Question: I'm trying to separate form fields and handle them manually ratger than using 'form_widget(form)' however having difficulties.
This section works fine but I try to do same thing for the 'form.new_password' and 'form.new_password_confirmation' I get an error saying that 'Method "form.new_password" for object .... doesn't exist in FOSUserBundle....' so on. The only thing I can use it for 'form.plainPassword' which doesn't do the trick.
Anyone know how to separate the fields and display them?
'''
<tr>
<td>{{ form_label(form.current_password }}</td>
<td>{{ form_widget(form.current_password }}
<p>{{ form_errors(form.current_password) }}</p></td>
</tr>
'''
'''
<tr>
<td>{{ form_label(form.new_password }}</td>
<td>{{ form_widget(form.new_password }}
<p>{{ form_errors(form.new_password) }}</p></td>
</tr>
<tr>
<td>{{ form_label(form.new_password_confirmation }}</td>
<td>{{ form_widget(form.new_password_confirmation }}
<p>{{ form_errors(form.new_password_confirmation) }}</p></td>
</tr>
'''
'form.plainPassword'

vendor/friendsofsymfony/user-bundle/FOS/UserBundle/Form/Type/ResettingFormType.php
'''
public function buildForm(FormBuilderInterface $builder, array $options)
{
$builder->add('plainPassword', 'repeated', array(
'type' => 'password',
'options' => array('translation_domain' => 'FOSUserBundle'),
'first_options' => array('label' => 'form.new_password'),
'second_options' => array('label' => 'form.new_password_confirmation'),
'invalid_message' => 'fos_user.password.mismatch',
));
}
'''
vendor/friendsofsymfony/user-bundle/FOS/UserBundle/Form/Type/ChangePasswordFormType.php
'''
public function buildForm(FormBuilderInterface $builder, array $options)
{
if (class_exists('Symfony\Component\Security\Core\Validator\Constraints\UserPassword')) {
$constraint = new UserPassword();
} else {
// Symfony 2.1 support with the old constraint class
$constraint = new OldUserPassword();
}
$builder->add('current_password', 'password', array(
'label' => 'form.current_password',
'translation_domain' => 'FOSUserBundle',
'mapped' => false,
'constraints' => $constraint,
));
$builder->add('plainPassword', 'repeated', array(
'type' => 'password',
'options' => array('translation_domain' => 'FOSUserBundle'),
'first_options' => array('label' => 'form.new_password'),
'second_options' => array('label' => 'form.new_password_confirmation'),
'invalid_message' => 'fos_user.password.mismatch',
));
}
'''
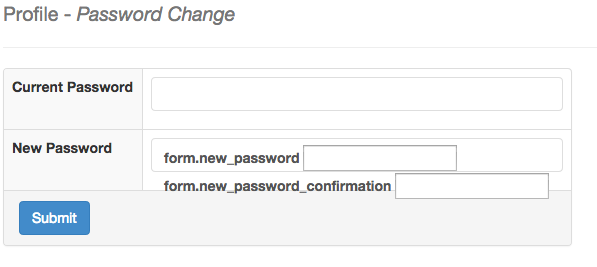
Answer: Current password:
'''
{{ form_widget(form.current_password) }}
'''
New password:
'''
{{ form_widget(form.new.first) }}
'''
Confirm new Password:
'''
{{ form_widget(form.new.second) }}
'''